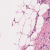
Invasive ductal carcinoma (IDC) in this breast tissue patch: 1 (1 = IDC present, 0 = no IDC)